Question: Aviary SDK not working in Android studio 1.0, see the attachment.
Anyone help?
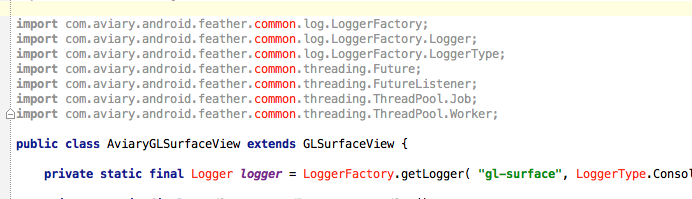
Answer: Maybe it's related to a similar issue I faced on Aviary SDK with Android Studio 1.0.
Can you check if this gradle configuration resolves your problem ?
'''
compile('com.aviary.android.feather.sdk:aviary-sdk:3.4.3.351') {
exclude group: 'org.apache.commons', module: 'commons-io'
exclude group: 'commons-io', module: 'commons-io'
exclude group: 'com.aviary.android.feather.sdk', module: 'common-library'
}
compile('com.aviary.android.feather.sdk:common-library:3.1.2') {
exclude group: 'org.apache.commons', module: 'commons-io'
exclude group: 'commons-io', module: 'commons-io'
}
compile 'commons-io:commons-io:2.4'
'''